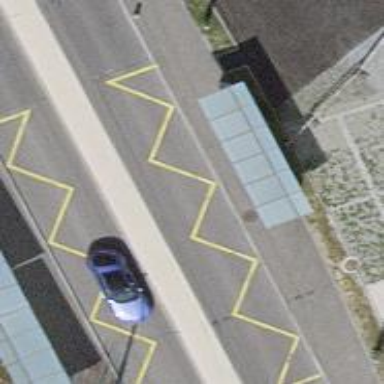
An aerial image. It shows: Trolleybus stop position for public transport.